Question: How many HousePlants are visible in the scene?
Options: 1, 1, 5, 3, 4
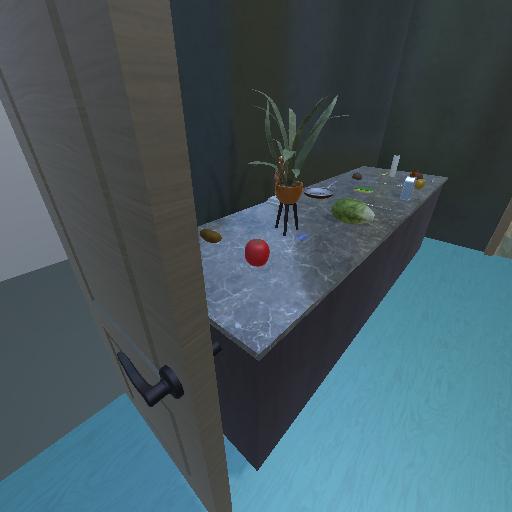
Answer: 1